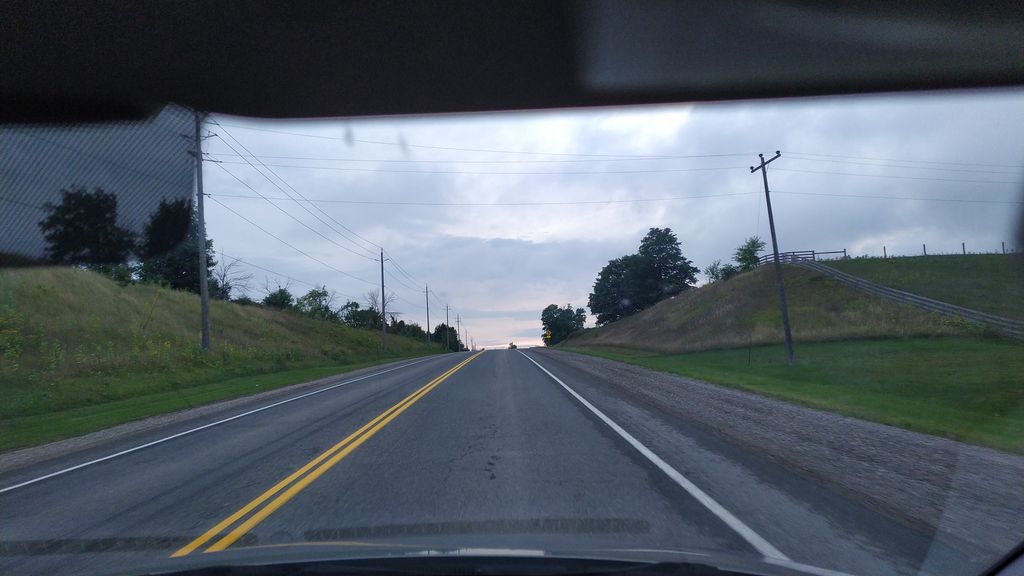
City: kitchener-waterloo